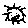
Label: sun